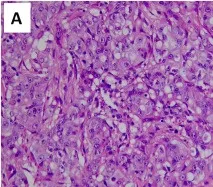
Hematoxylin and eosin (HE) staining and immunohistochemical staining of the renal tumor (x200):. HE staining.
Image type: pathology (h&e)